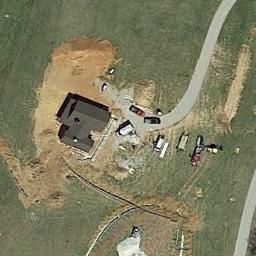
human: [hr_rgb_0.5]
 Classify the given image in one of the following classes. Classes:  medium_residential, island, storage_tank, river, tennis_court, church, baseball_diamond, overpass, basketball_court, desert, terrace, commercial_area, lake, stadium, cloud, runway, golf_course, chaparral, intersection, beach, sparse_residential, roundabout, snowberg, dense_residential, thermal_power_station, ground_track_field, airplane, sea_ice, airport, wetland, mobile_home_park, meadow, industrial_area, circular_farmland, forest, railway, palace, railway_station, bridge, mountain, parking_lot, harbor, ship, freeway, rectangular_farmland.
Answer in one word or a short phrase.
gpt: sparse_residential